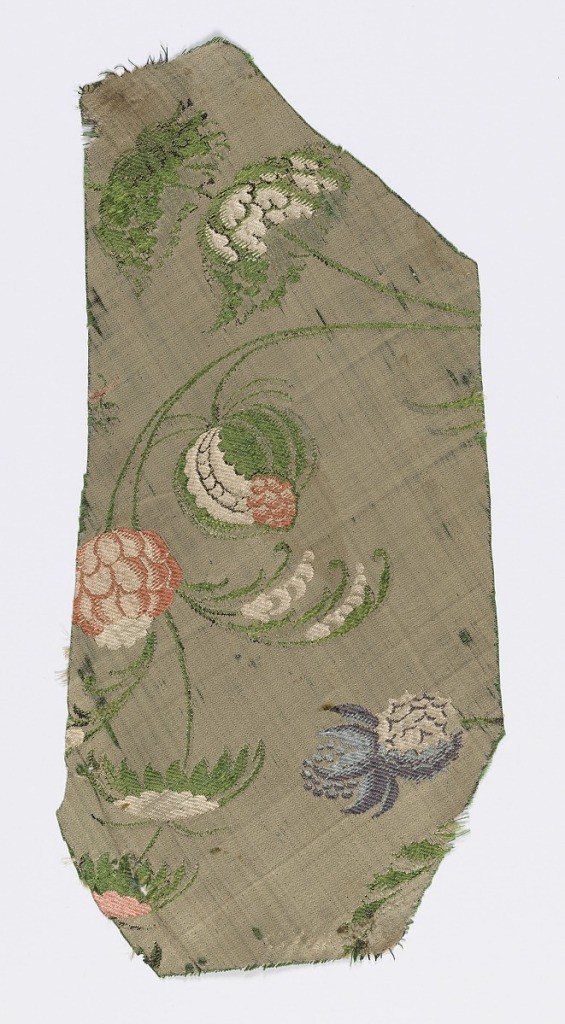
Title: Fragment
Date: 1750–1800
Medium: silk Technique: compound satin weave with discontinuous supplementary weft patterning (brocaded)
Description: White satin ground with slender curving stems with exotic foliage, flowers and fruits. Some of the design is figured in supplementary green wefts; other details brocaded in white, rose, blue and black.